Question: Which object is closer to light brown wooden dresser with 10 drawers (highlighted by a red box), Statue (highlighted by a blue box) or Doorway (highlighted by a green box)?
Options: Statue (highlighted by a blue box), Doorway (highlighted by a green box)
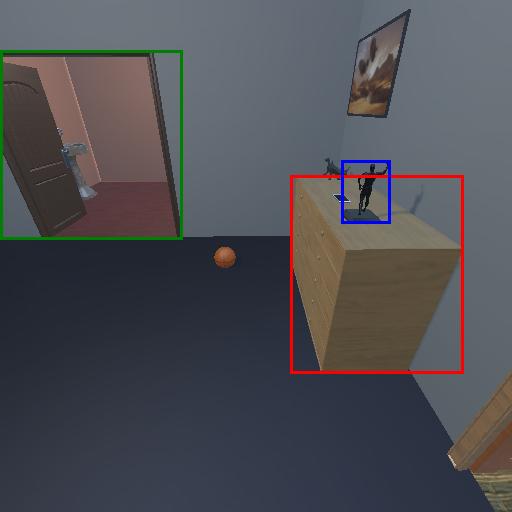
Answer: Statue (highlighted by a blue box)